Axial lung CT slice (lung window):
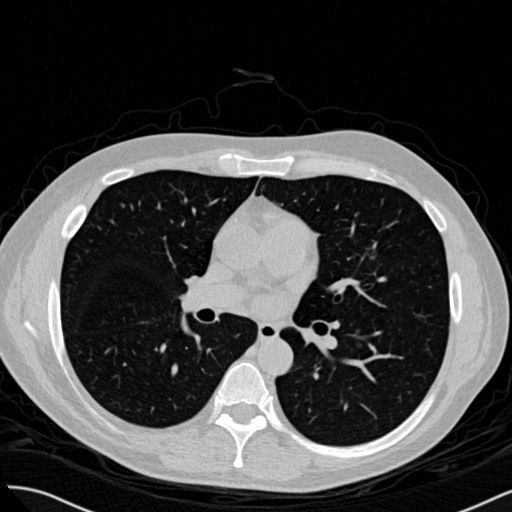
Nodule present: no